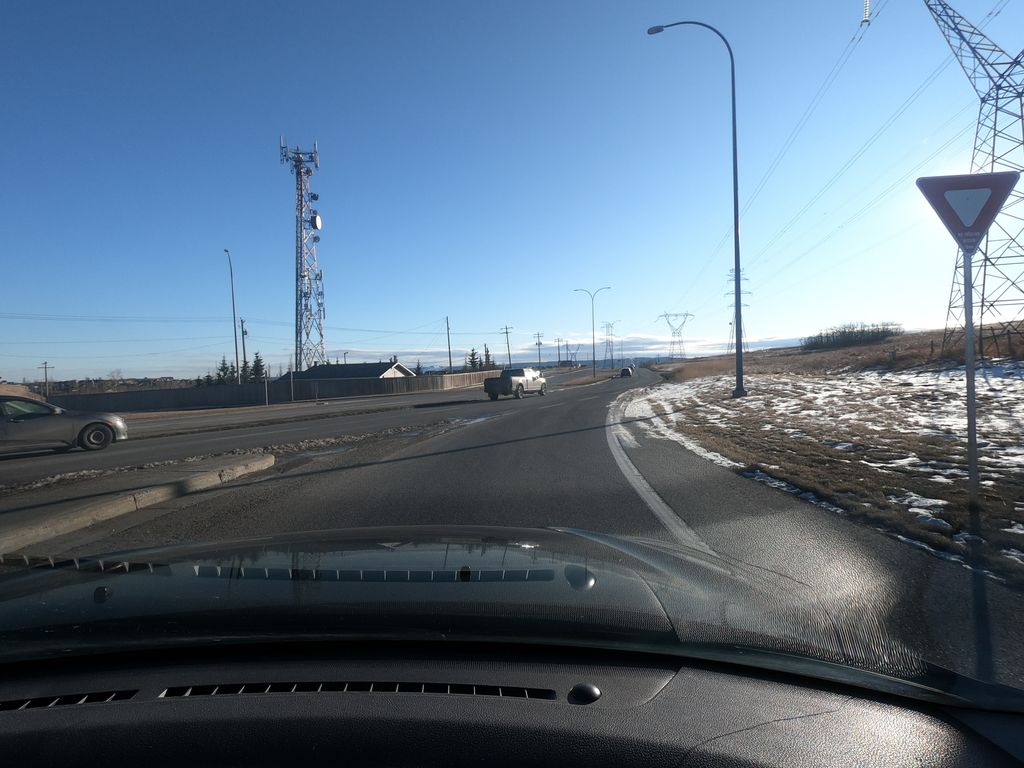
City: calgary